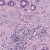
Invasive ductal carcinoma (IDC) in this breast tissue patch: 1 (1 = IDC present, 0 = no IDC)